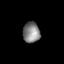
Tissue: skin
Cell type: Epithelial cells
Senescence score: 0.2467
Nuclear area (px): 350
Mean DAPI intensity: 127.886